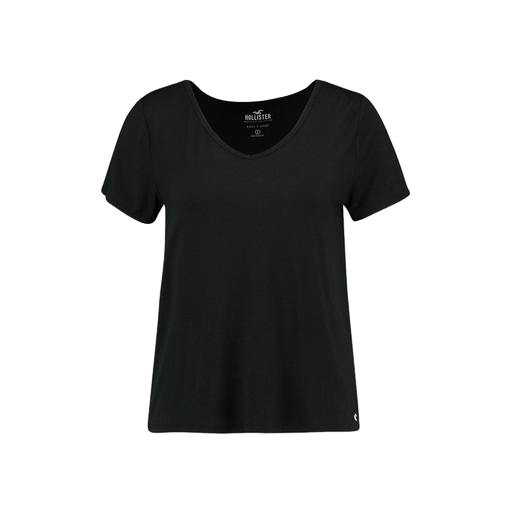
black v-neck t-shirt only macy, black v-neck sleep tee, black v-neck jersey sleep tee, white background